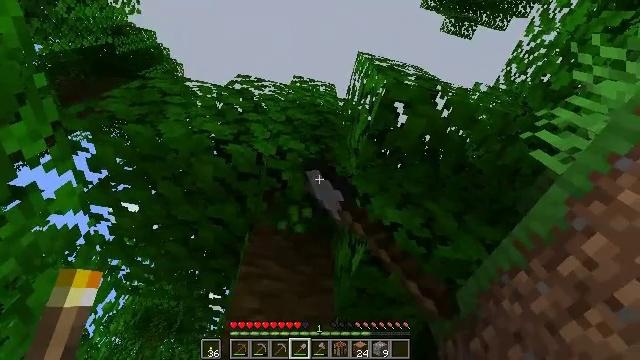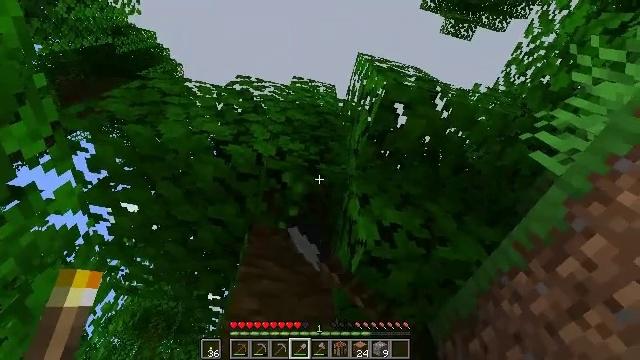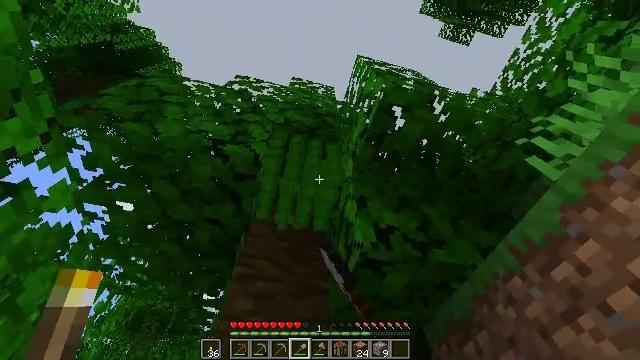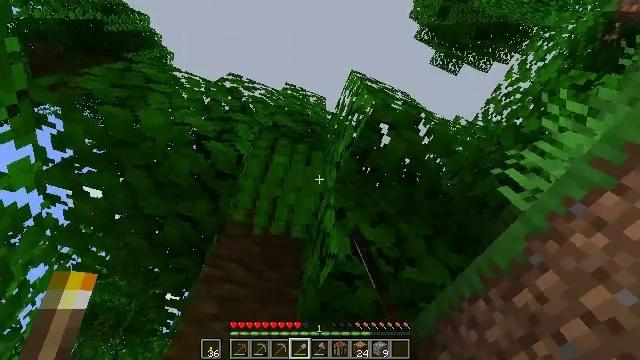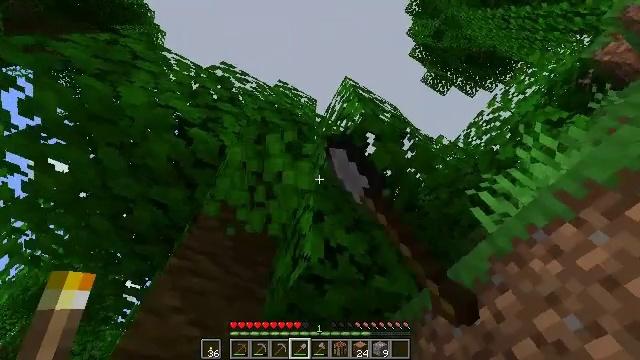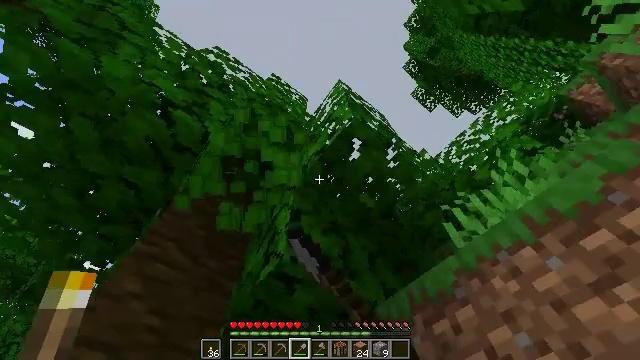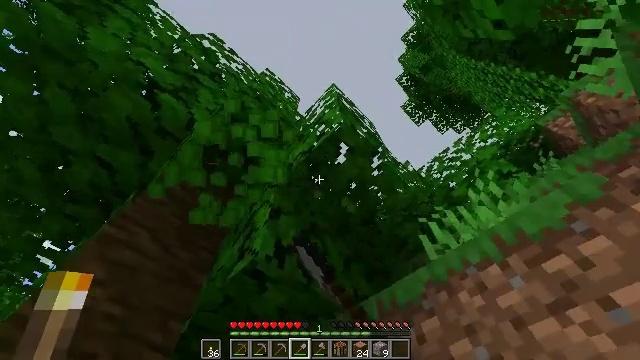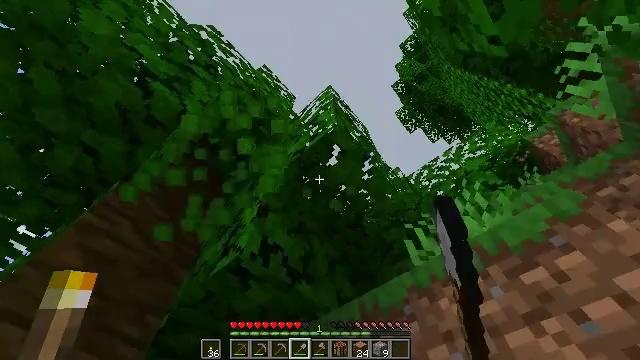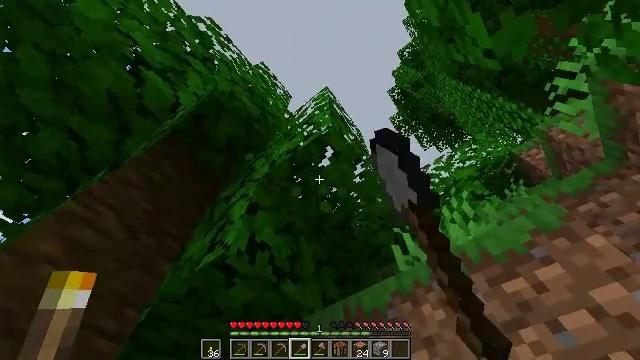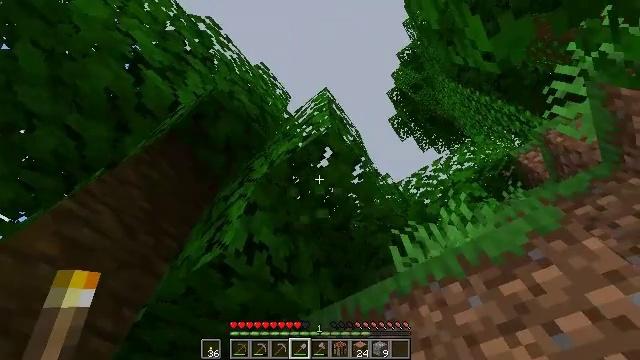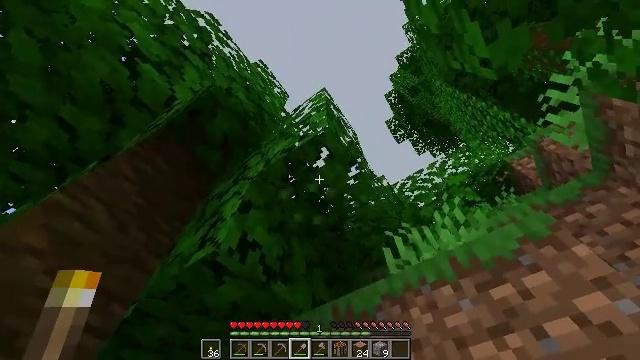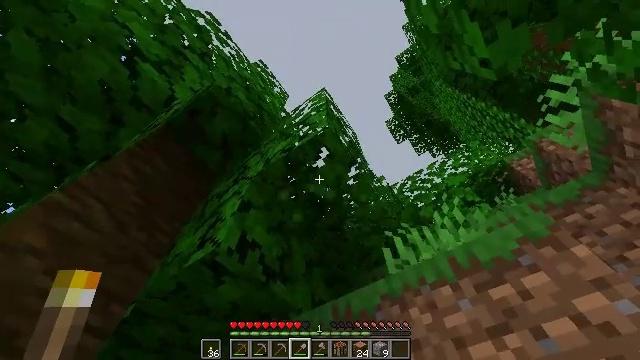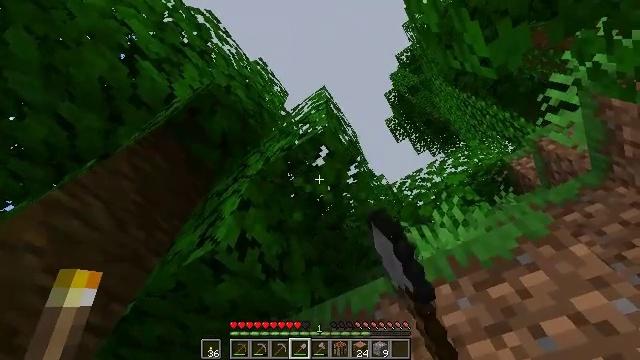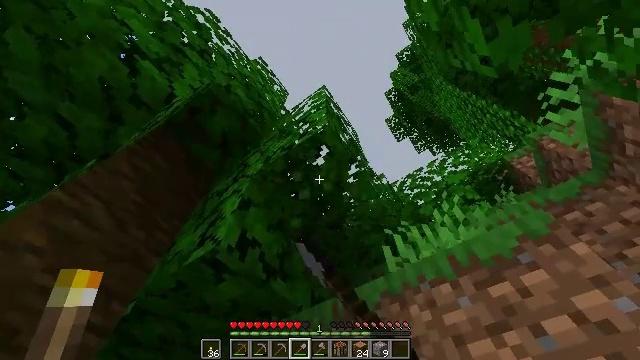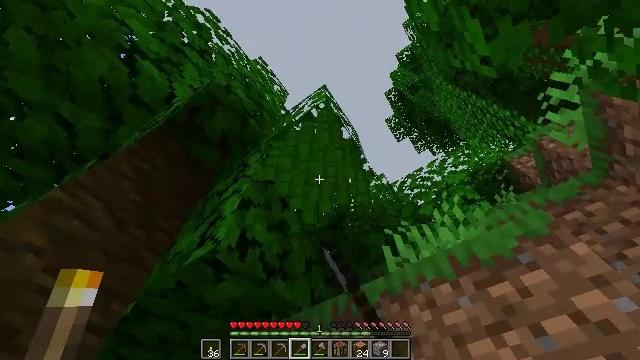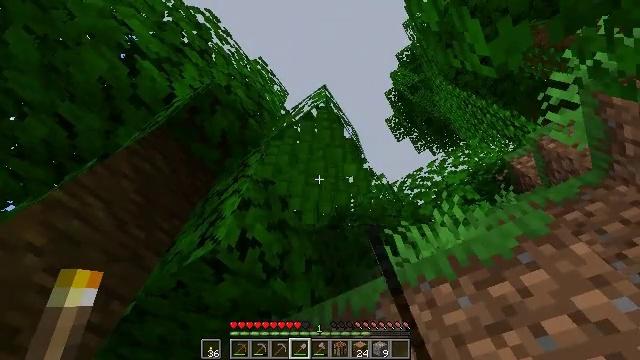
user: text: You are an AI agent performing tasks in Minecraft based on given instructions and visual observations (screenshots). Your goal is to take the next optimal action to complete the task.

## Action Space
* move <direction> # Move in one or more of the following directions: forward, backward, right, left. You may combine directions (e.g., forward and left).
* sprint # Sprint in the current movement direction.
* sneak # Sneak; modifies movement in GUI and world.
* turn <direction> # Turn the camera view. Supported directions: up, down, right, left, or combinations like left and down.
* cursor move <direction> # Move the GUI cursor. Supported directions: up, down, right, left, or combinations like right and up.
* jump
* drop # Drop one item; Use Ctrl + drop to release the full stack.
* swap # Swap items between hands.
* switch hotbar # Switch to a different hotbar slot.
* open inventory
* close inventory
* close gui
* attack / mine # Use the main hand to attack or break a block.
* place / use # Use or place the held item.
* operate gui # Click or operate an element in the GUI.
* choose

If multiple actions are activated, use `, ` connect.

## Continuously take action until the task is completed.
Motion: motion action
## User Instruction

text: Attack the jungle leaves to remove it.
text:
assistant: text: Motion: attack / mine
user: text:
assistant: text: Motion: turn right, attack / mine
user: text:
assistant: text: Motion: turn right and up, attack / mine
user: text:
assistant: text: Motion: turn right, attack / mine
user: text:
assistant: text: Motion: turn right, attack / mine
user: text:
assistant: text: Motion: turn right, attack / mine
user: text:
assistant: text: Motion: turn right, attack / mine
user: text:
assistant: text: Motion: turn right, attack / mine
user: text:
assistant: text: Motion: attack / mine
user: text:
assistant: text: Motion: turn right, attack / mine
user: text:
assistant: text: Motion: attack / mine
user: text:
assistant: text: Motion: attack / mine
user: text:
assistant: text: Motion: attack / mine
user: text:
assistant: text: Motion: attack / mine
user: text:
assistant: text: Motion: attack / mine
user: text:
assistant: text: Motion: attack / mine
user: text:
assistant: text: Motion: attack / mine
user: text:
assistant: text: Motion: attack / mine
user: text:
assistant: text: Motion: attack / mine
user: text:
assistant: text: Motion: turn right and up, attack / mine
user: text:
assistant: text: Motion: turn right and up, attack / mine
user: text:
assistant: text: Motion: turn right and up, attack / mine
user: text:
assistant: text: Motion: turn right and up, attack / mine
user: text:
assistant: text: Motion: turn up, attack / mine
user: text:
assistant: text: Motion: turn up, attack / mine
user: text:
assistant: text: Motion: attack / mine
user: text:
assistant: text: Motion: attack / mine
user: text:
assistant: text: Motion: attack / mine
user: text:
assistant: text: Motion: attack / mine
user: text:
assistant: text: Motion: attack / mine